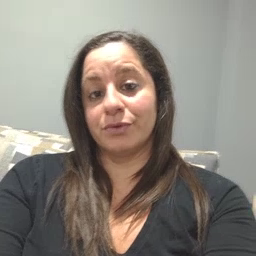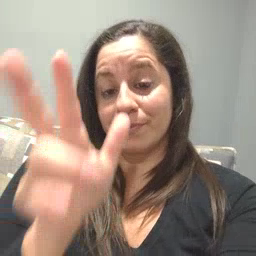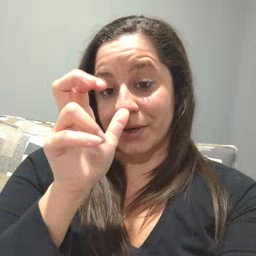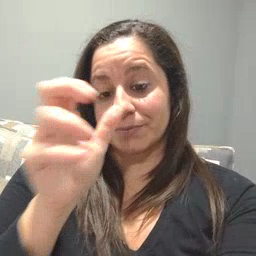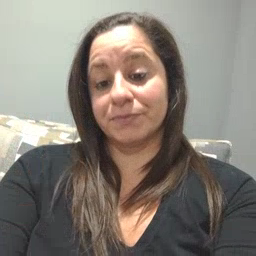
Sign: bug